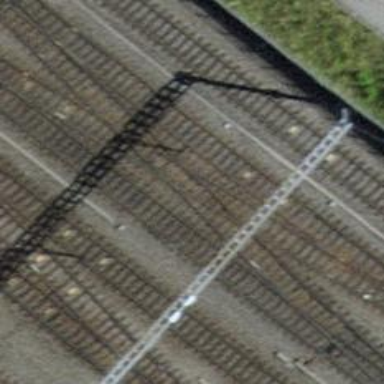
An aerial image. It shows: Railway crossing.